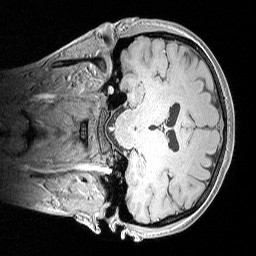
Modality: MP2RAGE
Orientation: coronal
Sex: female
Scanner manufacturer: siemens
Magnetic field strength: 3 T
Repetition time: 5 s
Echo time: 0.00292 s